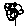
Label: flower